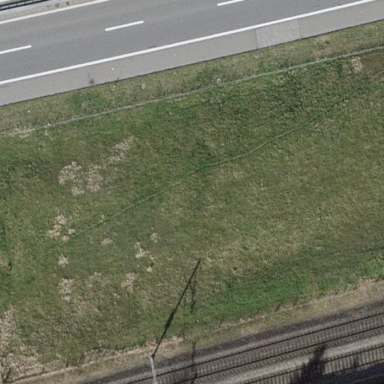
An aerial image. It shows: Meadow bordered by fence.